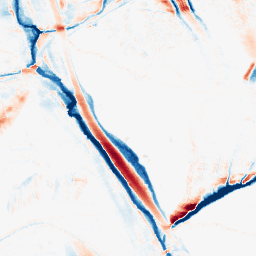
Category: morphological
Decomposition family: morphological_ellipse
Decomposition parameters: operation: average
width: 10
height: 30
Upsampling method: edge_directed
Upsampling parameters: scale: 4
Upsampling scale: 4